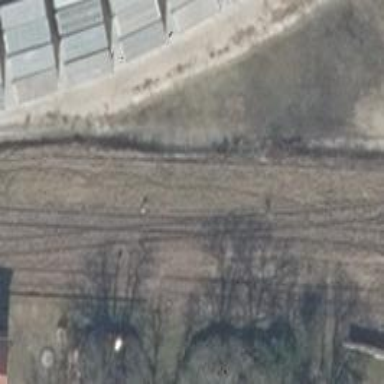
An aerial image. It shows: Disused railway spur line.